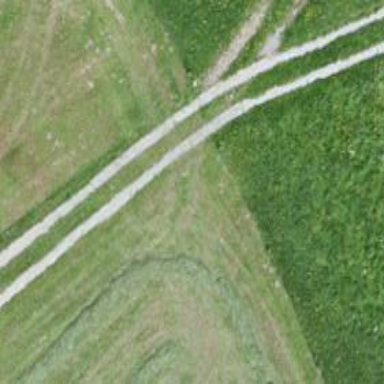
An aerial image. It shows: Unpaved track road.